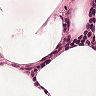
Metastatic tissue present: no